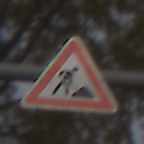
Verkehrszeichen: Arbeitsstelle
Umgebung: Outdoor, Nature
Tageszeit: Midday
Wetter: Overcast
Licht: Natural
Jahreszeit: Autumn
Kontrast: LowContrast